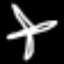
Label: airplane